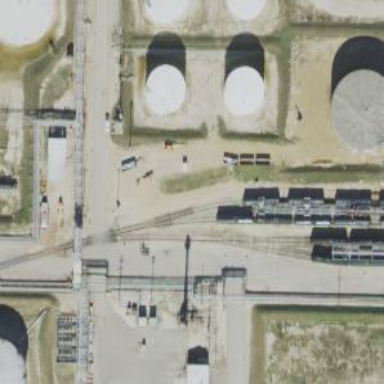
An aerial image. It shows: Railway spur service line used for transporting petroleum freight.